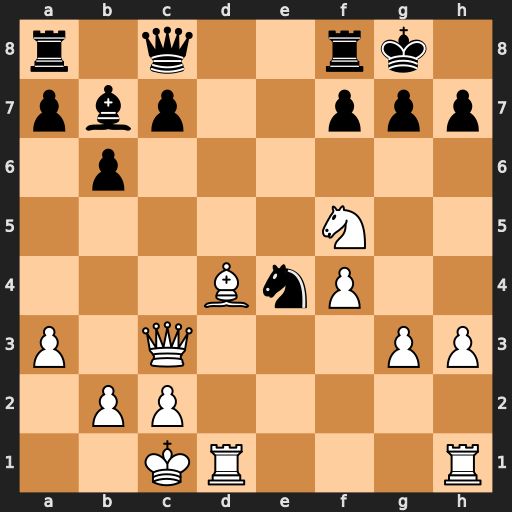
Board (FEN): r1q2rk1/pbp2ppp/1p6/5N2/3BnP2/P1Q3PP/1PP5/2KR3R
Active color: w
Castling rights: -
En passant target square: -
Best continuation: Ne7+ Kh8 Bxg7#